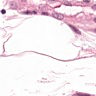
Metastatic tissue present: no